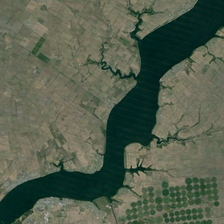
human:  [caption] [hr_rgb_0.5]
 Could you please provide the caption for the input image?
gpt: on both sides of the river there is a lot of bare land .

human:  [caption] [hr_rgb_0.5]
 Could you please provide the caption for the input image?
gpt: a small amount of farmland was planted on both sides of the river .

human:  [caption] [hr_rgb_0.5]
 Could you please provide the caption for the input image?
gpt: a small amount of farmland was planted on both sides of the river .

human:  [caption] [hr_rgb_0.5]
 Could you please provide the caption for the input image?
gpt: on both sides of the river there is a lot of bare land .

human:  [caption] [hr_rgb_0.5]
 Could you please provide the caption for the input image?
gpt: on both sides of the river there is a lot of bare land .